Field crop: maize
Growth stage: 2
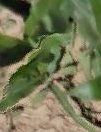
Species: maize